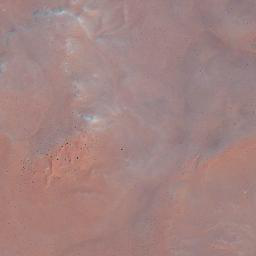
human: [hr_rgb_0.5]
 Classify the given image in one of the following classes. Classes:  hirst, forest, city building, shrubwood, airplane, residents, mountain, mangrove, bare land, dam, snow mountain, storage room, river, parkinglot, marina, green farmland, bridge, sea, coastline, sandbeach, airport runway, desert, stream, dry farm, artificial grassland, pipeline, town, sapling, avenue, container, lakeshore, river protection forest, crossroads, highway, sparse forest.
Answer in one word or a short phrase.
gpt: desert